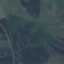
Land use / land cover: HerbaceousVegetation